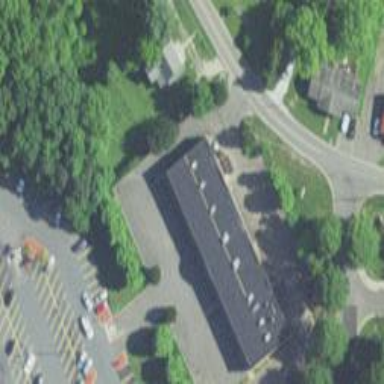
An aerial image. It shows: Retail building.